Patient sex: M
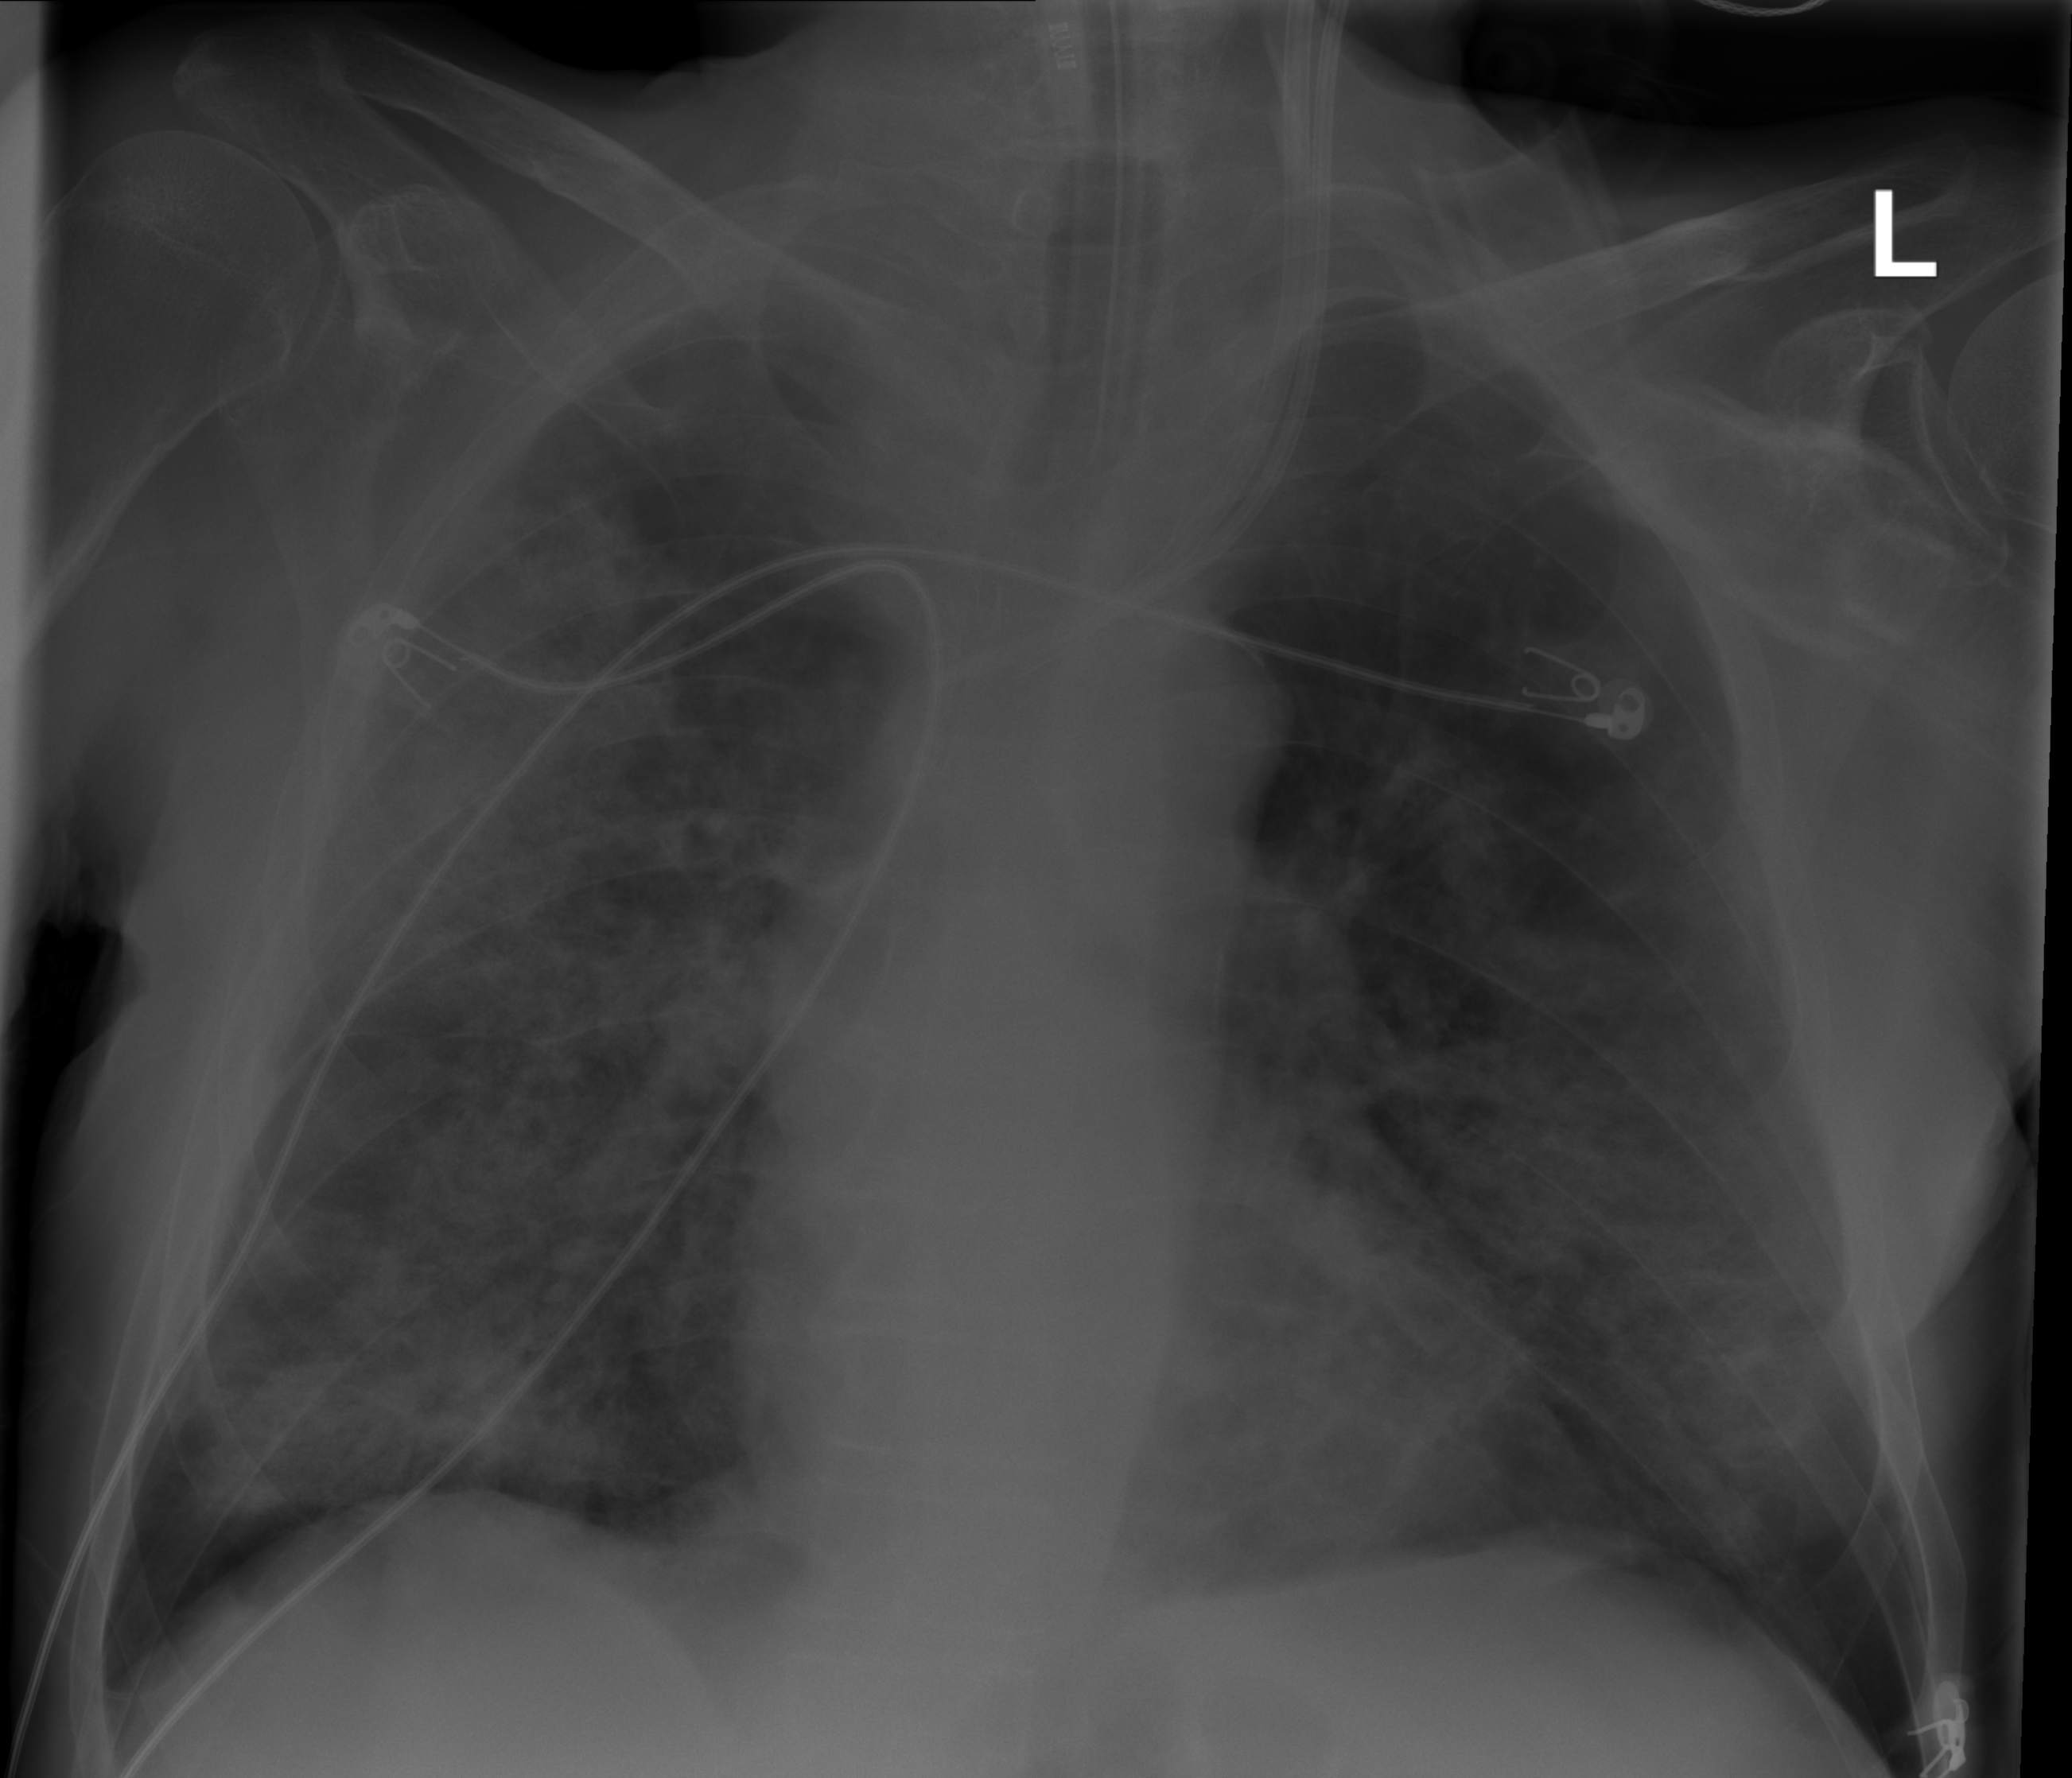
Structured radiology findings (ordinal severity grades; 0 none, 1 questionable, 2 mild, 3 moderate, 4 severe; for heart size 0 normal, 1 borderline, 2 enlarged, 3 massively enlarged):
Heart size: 0
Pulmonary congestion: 0
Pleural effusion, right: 0
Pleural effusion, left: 0
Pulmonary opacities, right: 3
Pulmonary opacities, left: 3
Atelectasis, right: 0
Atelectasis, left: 0